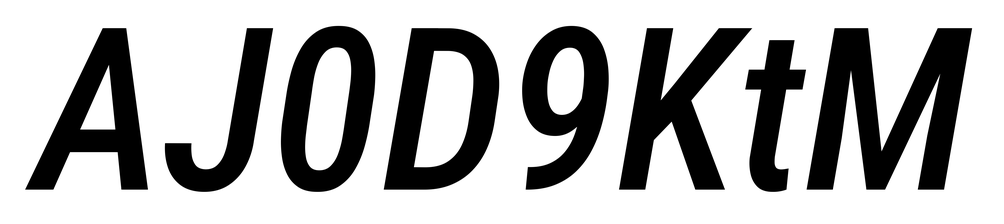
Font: Roboto-Italic_Condensed_Medium_Italic